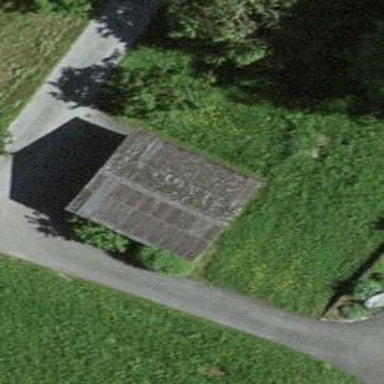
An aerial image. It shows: Garage building.